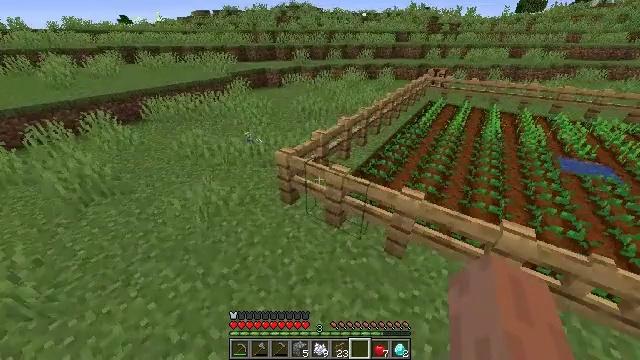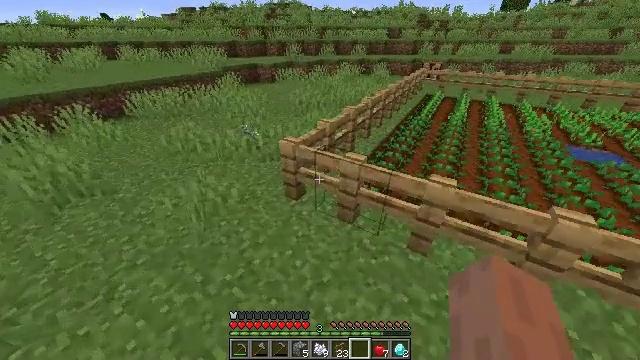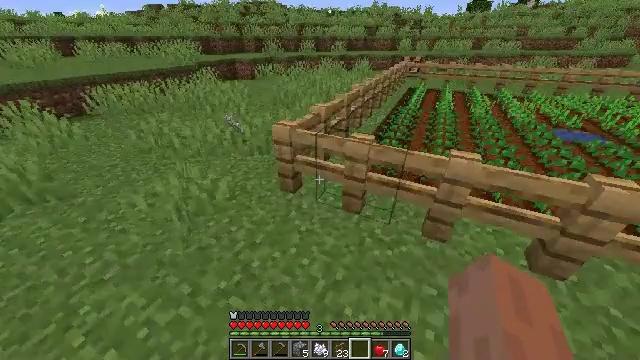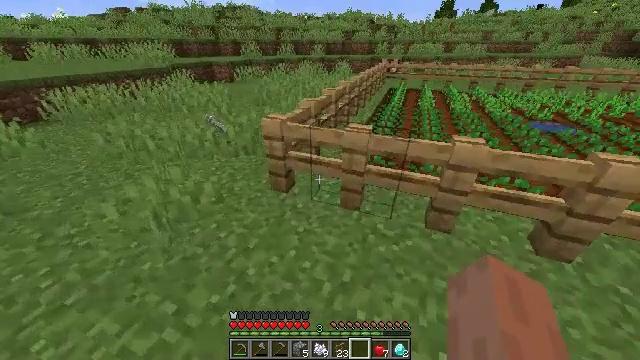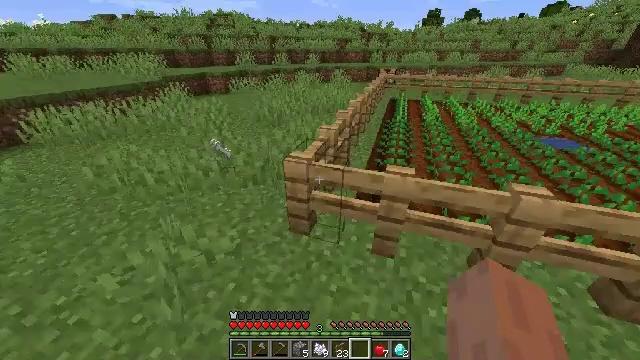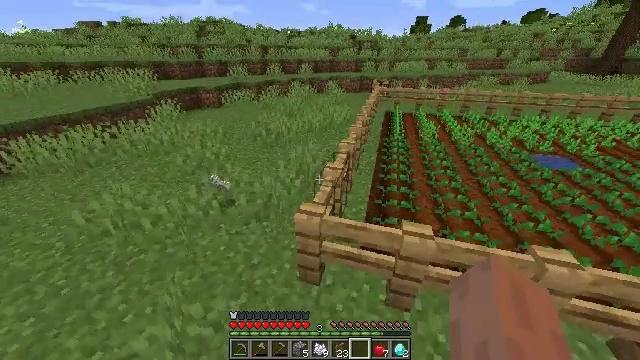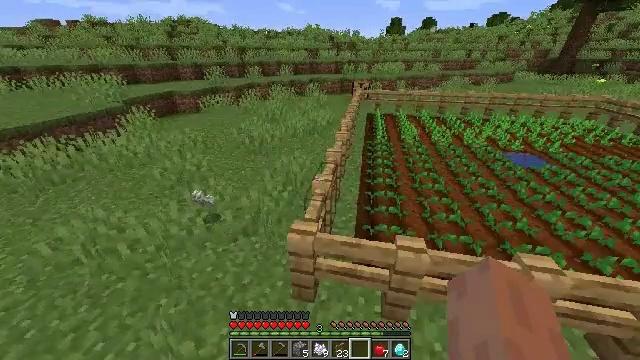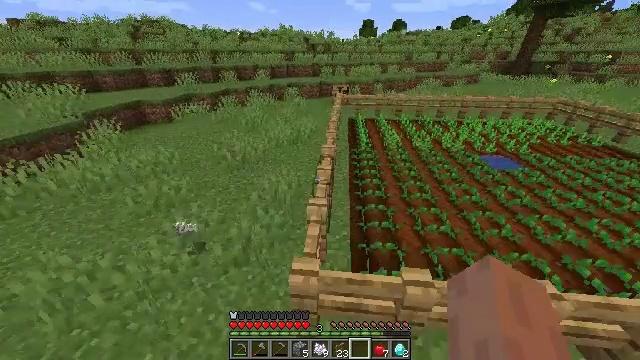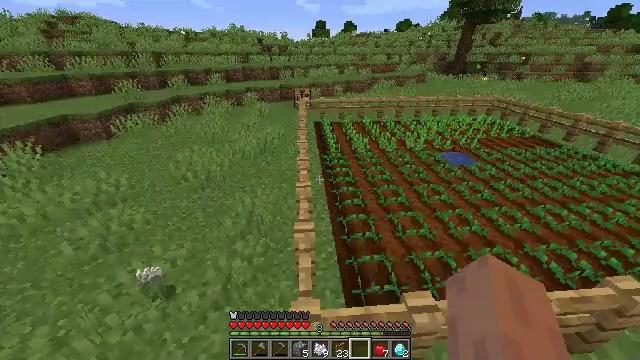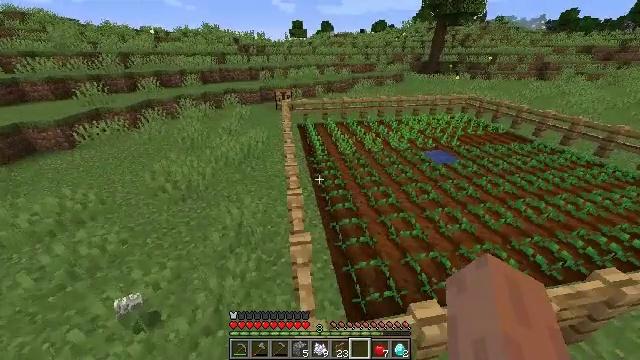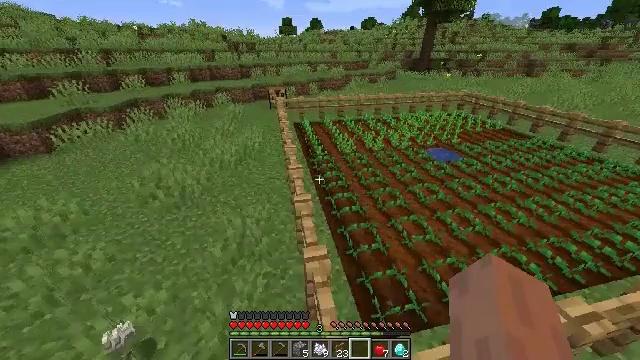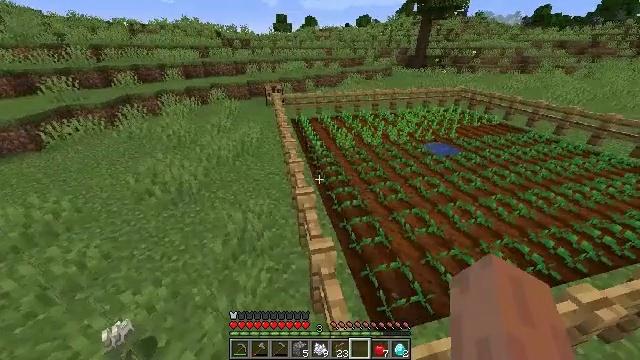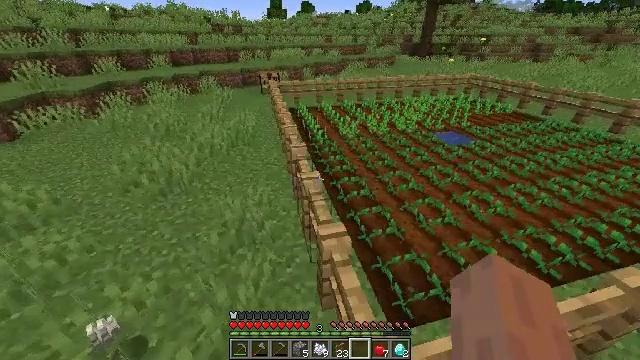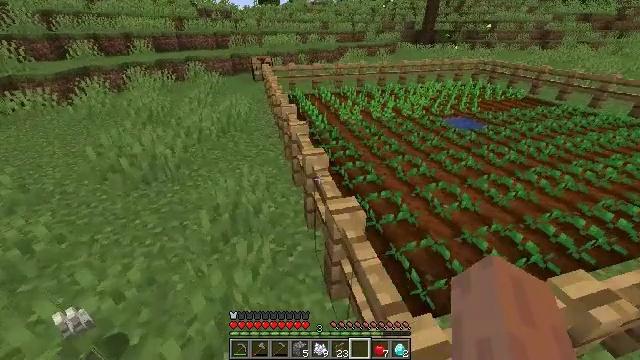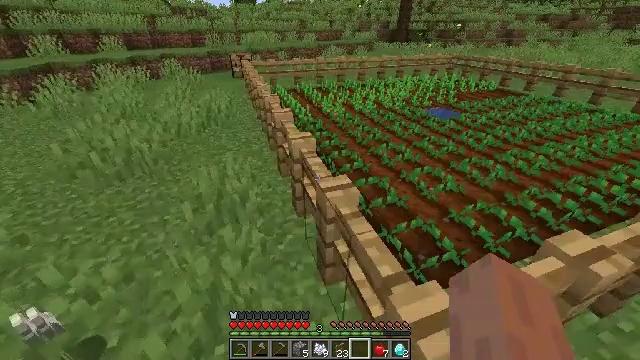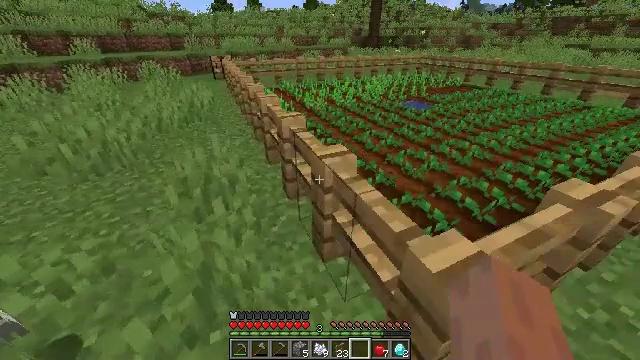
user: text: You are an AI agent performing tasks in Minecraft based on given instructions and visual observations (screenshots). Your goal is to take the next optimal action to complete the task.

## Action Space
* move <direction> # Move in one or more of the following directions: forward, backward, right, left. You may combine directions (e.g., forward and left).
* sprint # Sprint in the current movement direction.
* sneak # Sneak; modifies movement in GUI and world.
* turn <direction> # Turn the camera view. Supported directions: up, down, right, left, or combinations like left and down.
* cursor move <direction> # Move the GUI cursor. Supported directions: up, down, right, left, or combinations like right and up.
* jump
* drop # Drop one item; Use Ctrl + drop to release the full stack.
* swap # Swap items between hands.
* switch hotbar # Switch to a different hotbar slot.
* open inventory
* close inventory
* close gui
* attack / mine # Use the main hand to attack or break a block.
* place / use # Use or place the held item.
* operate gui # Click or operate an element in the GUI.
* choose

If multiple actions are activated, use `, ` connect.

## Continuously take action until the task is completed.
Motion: motion action
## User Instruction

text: Create bone meal using bones.
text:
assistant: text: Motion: move forward and move left, sprint, turn right, jump
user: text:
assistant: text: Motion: move forward and move left, sprint, turn right, jump
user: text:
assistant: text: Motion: move forward and move left, sprint, turn right and up, jump
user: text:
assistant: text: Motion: move forward, sprint, turn right and up, jump
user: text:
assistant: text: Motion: move forward, sprint, turn right, jump
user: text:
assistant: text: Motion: move forward, sprint, turn right, jump
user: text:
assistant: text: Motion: move forward, sprint, turn right, jump
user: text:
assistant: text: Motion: move forward, sprint, turn right, jump
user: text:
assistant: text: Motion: move forward, sprint, turn right, jump
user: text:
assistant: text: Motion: move forward, sprint, turn right, jump
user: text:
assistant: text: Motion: move forward, sprint, turn right, jump
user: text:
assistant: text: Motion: move forward, sprint, jump
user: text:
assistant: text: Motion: move forward, sprint, turn right, jump
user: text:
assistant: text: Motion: move forward, sprint, turn right, jump
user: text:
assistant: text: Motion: sprint, turn right, jump
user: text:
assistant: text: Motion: sprint, jump
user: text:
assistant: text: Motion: sprint, jump
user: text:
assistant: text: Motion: sprint, jump
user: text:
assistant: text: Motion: move forward, sprint, jump
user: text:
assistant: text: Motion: move forward, sprint, turn right, jump
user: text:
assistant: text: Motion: move forward, sprint, jump
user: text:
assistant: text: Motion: move forward, sprint, jump
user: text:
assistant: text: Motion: move forward, sprint, turn left and up, jump
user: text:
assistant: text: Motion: move forward and move left, sprint, turn left, jump
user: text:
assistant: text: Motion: move forward and move left, sprint, turn left, jump
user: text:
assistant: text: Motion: move forward and move left, sprint, jump
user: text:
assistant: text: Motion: move forward, sprint, jump
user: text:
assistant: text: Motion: move forward, sprint, turn right, jump
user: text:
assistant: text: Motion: move forward, sprint, turn right, jump
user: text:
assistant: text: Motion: move forward, sprint, turn right, jump